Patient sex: F
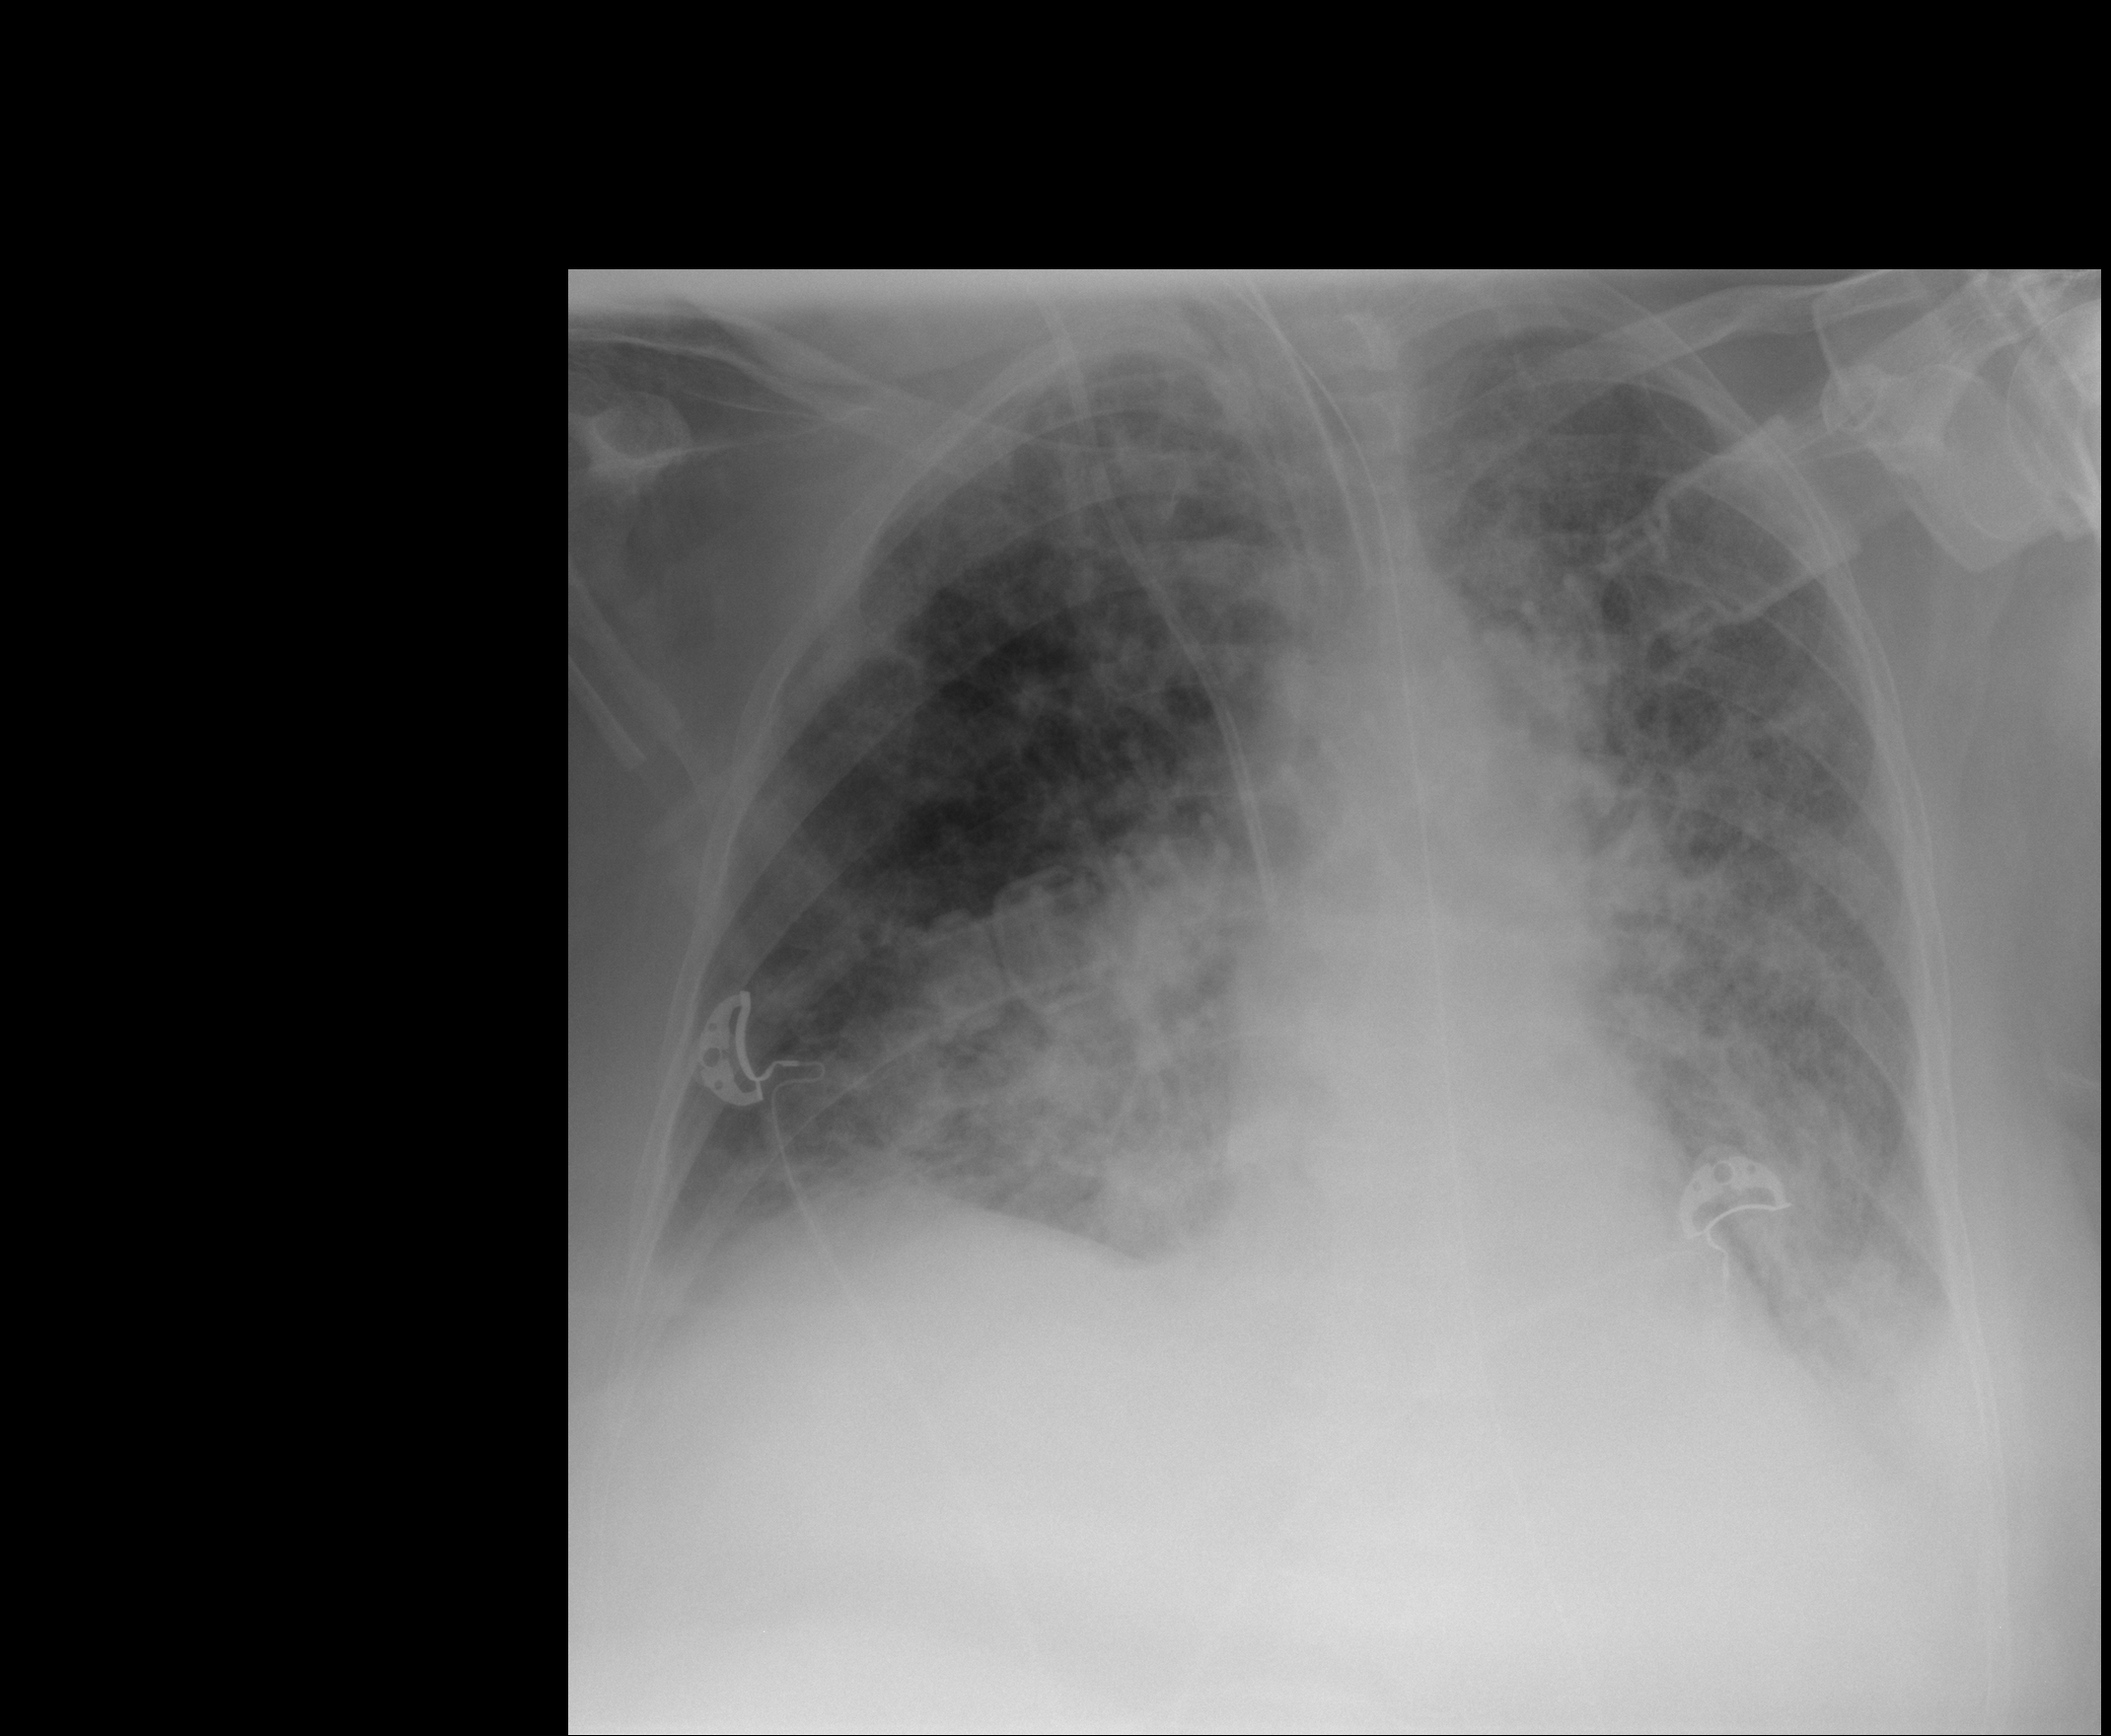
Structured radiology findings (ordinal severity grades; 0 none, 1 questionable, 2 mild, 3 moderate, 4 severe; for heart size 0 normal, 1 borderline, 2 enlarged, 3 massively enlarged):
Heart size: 0
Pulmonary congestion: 1
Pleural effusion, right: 0
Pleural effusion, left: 1
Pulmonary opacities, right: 2
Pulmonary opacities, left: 4
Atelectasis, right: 2
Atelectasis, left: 4